Question: I have written a small <URL>, call it 'userControl1', that seems to be working the way I want it to.
From within Visual Studio 2010's Designer, I can drag 'userControl1' from the toolbar and drop it on a Windows Form that I will call 'testForm1'. I can wire-up 'userControl1', and it works as it should.
However, the purpose of 'userControl1' is to be able to use it in another <URL>, let's call it 'userControl2'.
From within Visual Studio 2010's Designer, if I drag 'userControl1' from the toolbar and drop it onto 'userControl2', Visual Studio 2010 will crash with no message other than it is restarting.

At this same time, an Application Error is logged in Event Viewer with Event ID 1000:
'''
Faulting application name: devenv.exe, version: 10.0.40219.1, time stamp: 0x4d5f2a73
Faulting module name: unknown, version: 0.0.0.0, time stamp: 0x00000000
Exception code: 0xc00000fd
Fault offset: 0x0965f816
Faulting process id: 0x1580
Faulting application start time: 0x01cd90f84338e443
Faulting application path: C:\Program Files (x86)\Microsoft Visual Studio 10.0\Common7\IDE\devenv.exe
Faulting module path: unknown
Report Id: 49ddcedf-fcf8-11e1-8016-00248103a942
'''
How can I go about trying to debug this error? Should I look at something in 'userControl1' or 'userControl2'?
A few Notes:
- 1) I can also drag a 'userControl2' from the toolbar onto 'testForm1', and it works (i.e. displays) fine both in the VS2010 Designer and when I run the test app.- 2) I have successfully gone into the Designer of 'userControl2' where I declared and set all of the values for 'userControl1', but 'userControl1' will not display on 'testForm1' when it is run. If I select 'userControl1' from within the 'userControl2' Properties window in the VS2010 Designer, Visual Studio will crash.- 3) I am happy to post code, if it helps. Would you prefer the code for 'userControl1' or 'userControl2'? Though both controls are small, there is still a lot of code (particularly since this error is likely occurring in the Designer, so I'd have to post that, too.
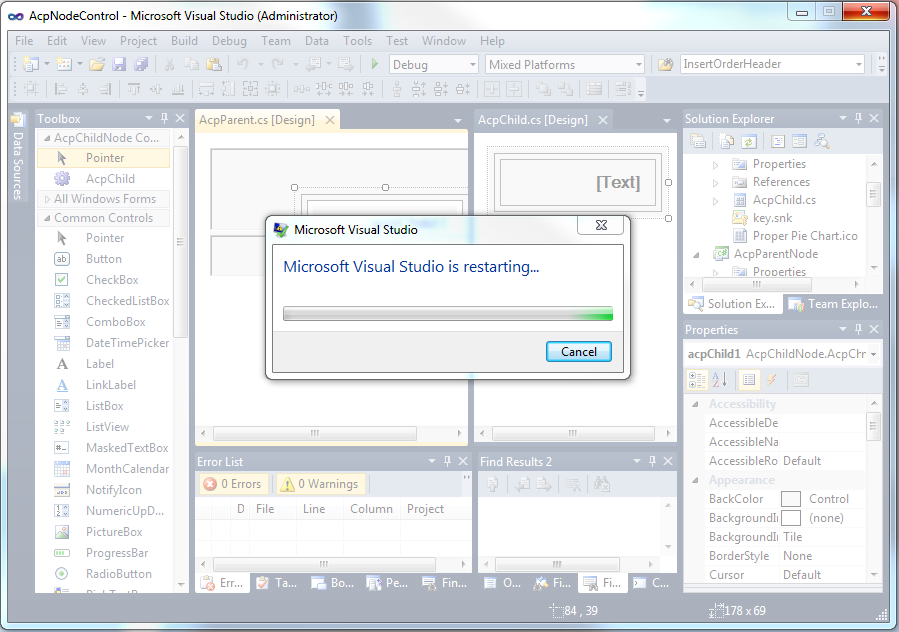
Answer: It seems this helped to resolve the issue, so I'm posting it as an answer.
In order to debug your control when used in Visual Studio designer, run two instances of Visual studio and open your project in both instances. Then, in one of the instances use option and attach to the second instance to debug it ( process). This way, you should be able to see what the exception is.